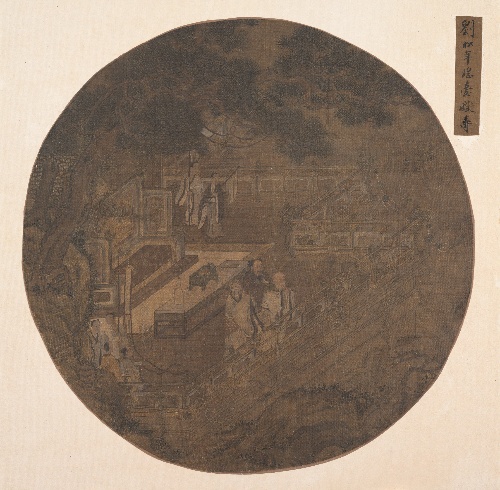
Title: 明   佚名   瑤臺獻壽圖   扇|Paying homage to Xiwangmu, the Queen Mother of the West
Artist: Unidentified artist
Date: 15th century
Object type: Fan mounted as an album leaf
Classification: Paintings
Medium: Fan mounted as an album leaf; ink and color on silk
Culture: China
Period: Ming dynasty (1368–1644)
Dimensions: Image: 11 3/8 × 11 3/8 in. (28.9 × 28.9 cm)
Department: Asian Art
Credit line: Rogers Fund, 1923
Accession year: 1923
Repository: Metropolitan Museum of Art, New York, NY
Tags: Tables|Men